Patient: sex M, age 57
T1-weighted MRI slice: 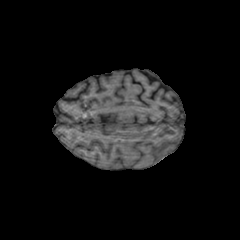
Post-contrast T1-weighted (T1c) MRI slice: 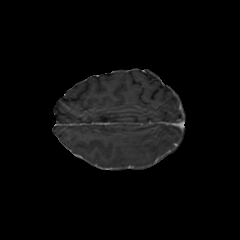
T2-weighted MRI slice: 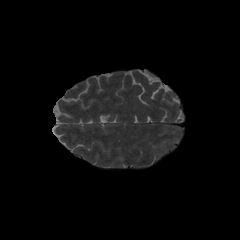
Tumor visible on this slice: no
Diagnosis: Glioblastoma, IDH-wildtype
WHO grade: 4